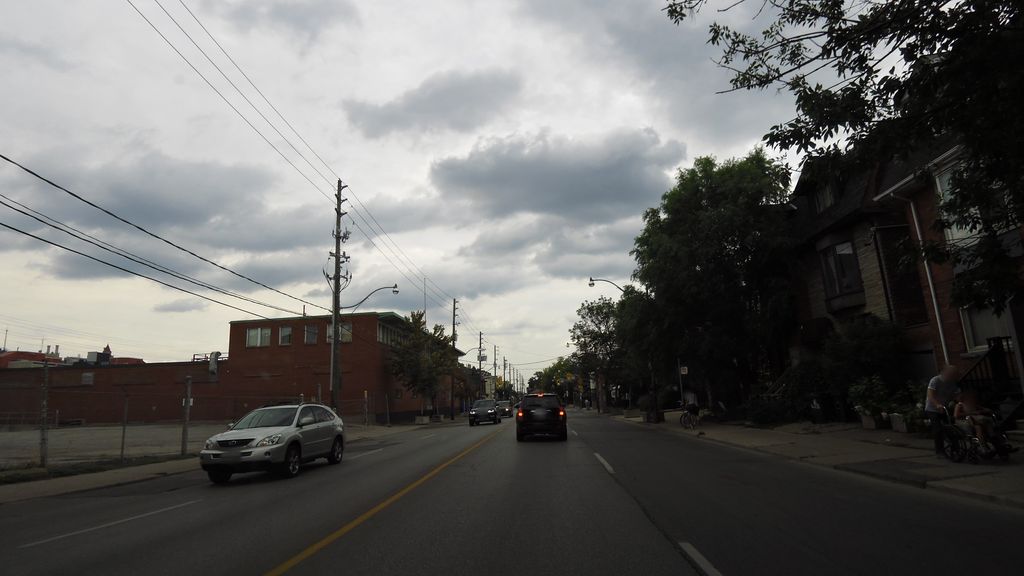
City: toronto